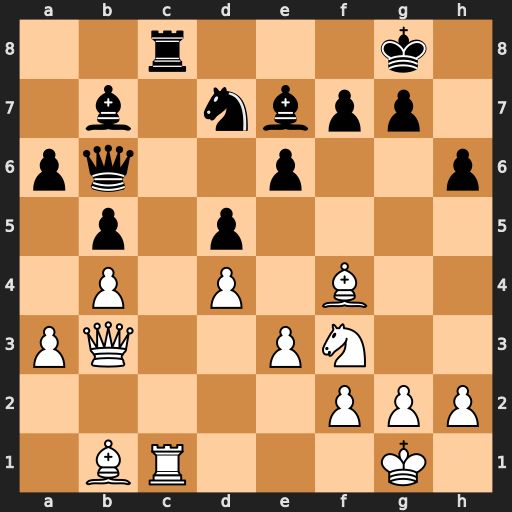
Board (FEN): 2r3k1/1b1nbpp1/pq2p2p/1p1p4/1P1P1B2/PQ2PN2/5PPP/1BR3K1
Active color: w
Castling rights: -
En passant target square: -
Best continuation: Rxc8+ Bxc8 Qc2 Nf8 Qxc8